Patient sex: F
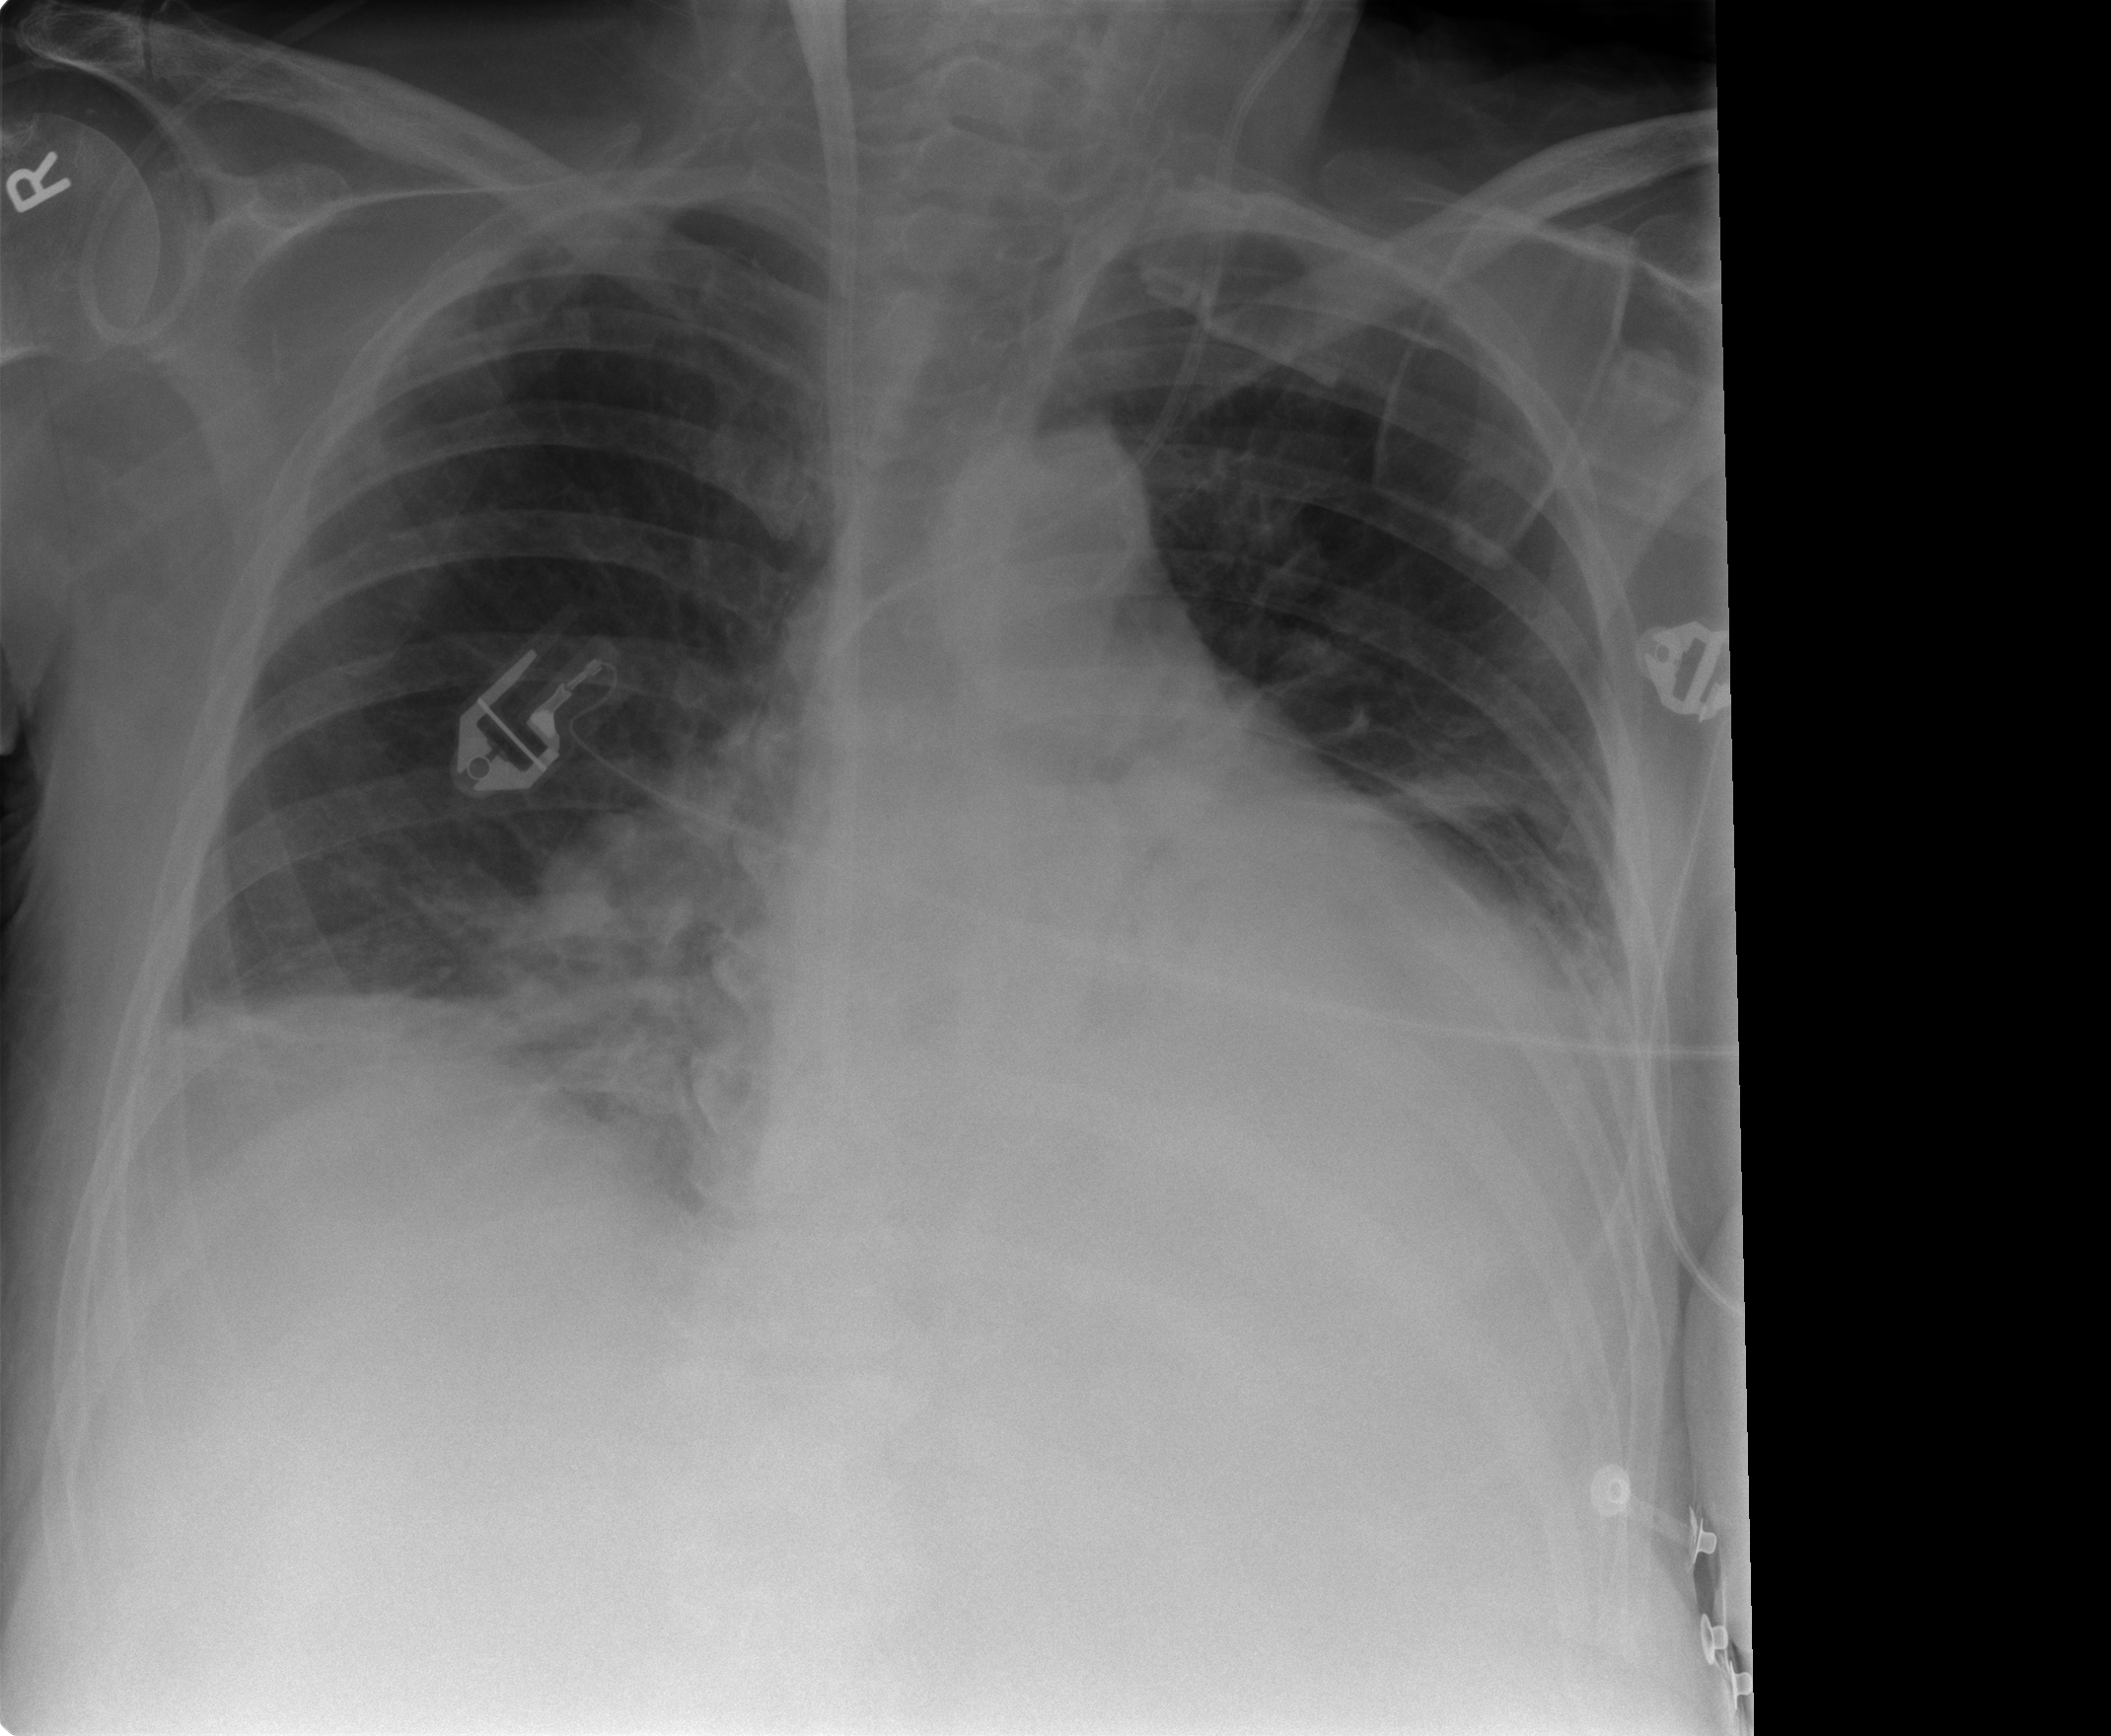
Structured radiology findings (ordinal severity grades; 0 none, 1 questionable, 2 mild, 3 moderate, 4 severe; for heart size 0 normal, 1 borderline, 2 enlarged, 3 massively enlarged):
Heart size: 2
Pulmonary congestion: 1
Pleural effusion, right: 1
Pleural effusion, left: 2
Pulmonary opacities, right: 1
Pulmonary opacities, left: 0
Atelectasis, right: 2
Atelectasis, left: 2